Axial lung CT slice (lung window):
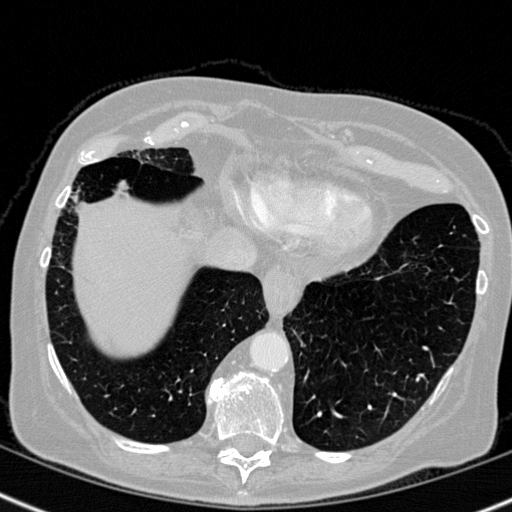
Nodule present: no